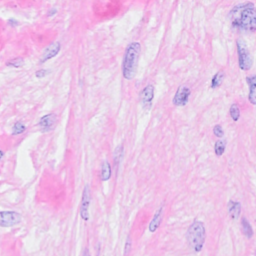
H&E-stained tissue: Breast